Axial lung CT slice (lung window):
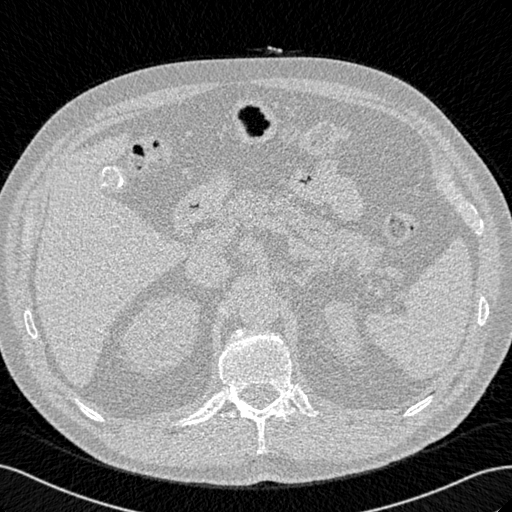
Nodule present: no